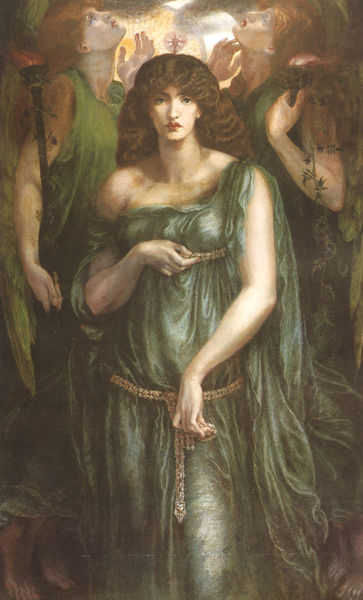
Titel: Astarte Syriaca
Künstler: Dante Gabriel Rossetti
Institution: Manchester, City Art Gallery
Schlagwörter: gemälde, hand, grün, frau, kleid, licht, profil, gürtel, symbolismus, jung, arme, falten, hände, gewand, haare, pflanze, pflanzen, lippen, locken, scheitel, engel, ranken, füße, stuck, flamme, stern, allegorie, nimbus, toga, nymphen, heilige, gloriole, fackel